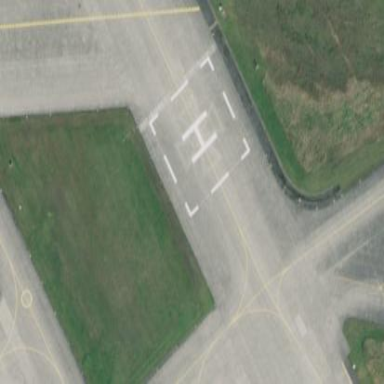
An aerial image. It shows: Image showing helipad at airport.